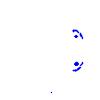
Particle: electron